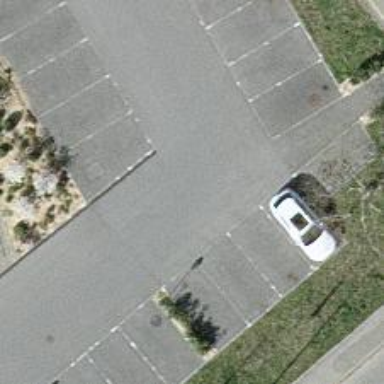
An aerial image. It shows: Parking aisle designated as service road.